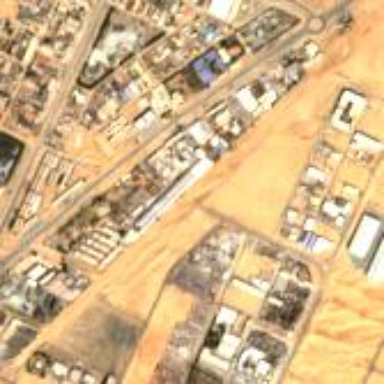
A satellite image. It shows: Industrial area surrounded by fence. This industrial zone is specifically for gas-related activities.